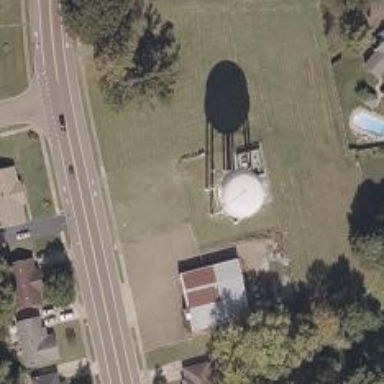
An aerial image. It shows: Water tower that is man-made.